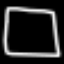
Label: square